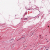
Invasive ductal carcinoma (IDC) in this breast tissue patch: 0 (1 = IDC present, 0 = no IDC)